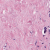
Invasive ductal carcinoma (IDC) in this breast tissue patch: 1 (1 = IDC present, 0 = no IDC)